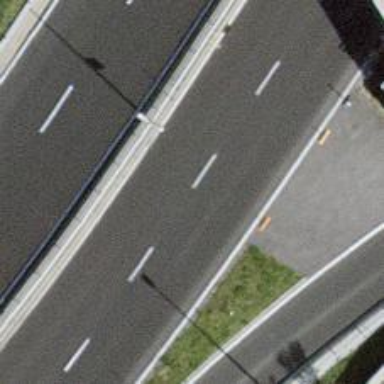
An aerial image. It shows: Primary highway.